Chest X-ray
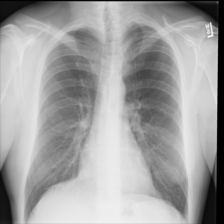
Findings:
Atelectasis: negative
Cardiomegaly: negative
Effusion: negative
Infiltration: negative
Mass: negative
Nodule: negative
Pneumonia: negative
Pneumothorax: negative
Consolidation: negative
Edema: negative
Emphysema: negative
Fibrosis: negative
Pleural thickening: negative
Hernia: negative